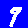
Digit: 9